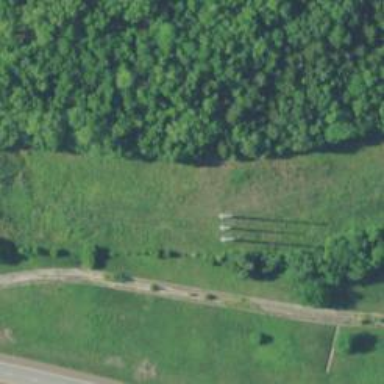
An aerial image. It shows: Power tower.